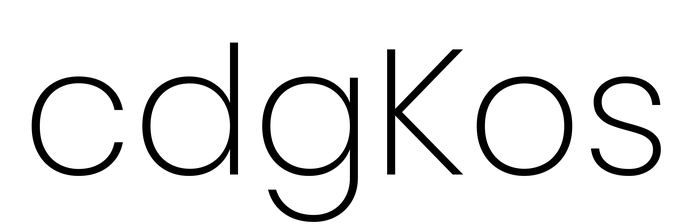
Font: Poppins-ExtraLight